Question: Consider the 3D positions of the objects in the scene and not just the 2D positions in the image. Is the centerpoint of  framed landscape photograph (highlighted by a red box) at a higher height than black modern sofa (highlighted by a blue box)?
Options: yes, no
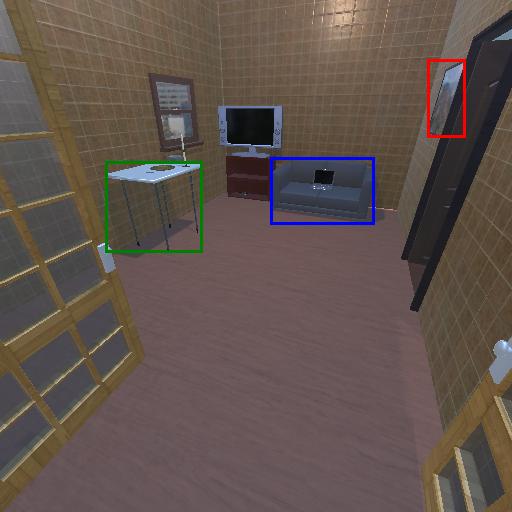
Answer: yes